Question: I'm trying to add a label I think thats what they are called...

.. just like I've done several times before to exit a function without processing some code and I'm getting the error 'label at end of compound statement' why ? what do i need to do instead ?
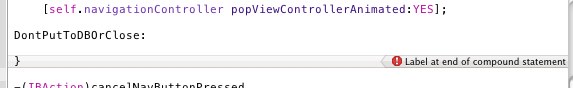
Answer: What is this --->DontPutToDBOrClose:
compiler thinks its a goto label you're defining.